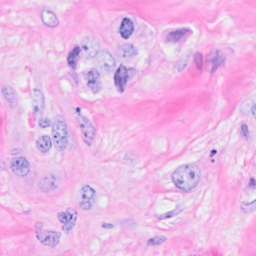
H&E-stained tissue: Breast